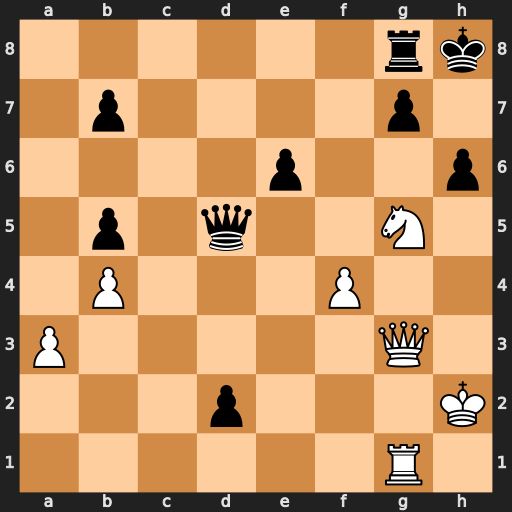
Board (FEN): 6rk/1p4p1/4p2p/1p1q2N1/1P3P2/P5Q1/3p3K/6R1
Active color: w
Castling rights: -
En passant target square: -
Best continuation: Nf7+ Kh7 Qg6#